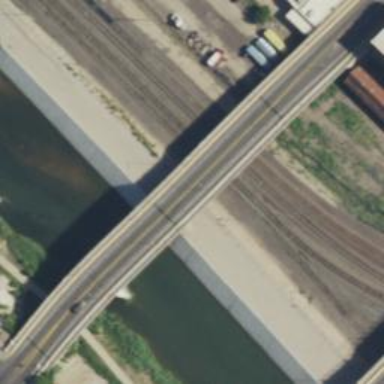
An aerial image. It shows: Man-made bridge.